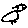
Label: bird